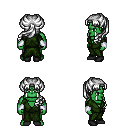
a pixel art fantasy rpg character, male body template, orc, green skin, green robe, red pants, white princess hairstyle, white cloth bracers, black shoes, four views (front, back, left, right), 2x2 character sprite sheet, small pixel art, hard edges, no anti-aliasing